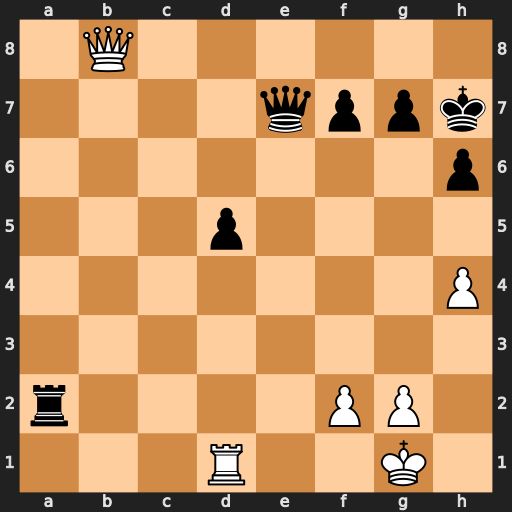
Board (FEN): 1Q6/4qppk/7p/3p4/7P/8/r4PP1/3R2K1
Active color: w
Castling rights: -
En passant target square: -
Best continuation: Qb1+ Qe4 Qxa2